Question:  static NSString *CellIdentifier = @"Cell";
'''
UITableViewCell *cell = [tableView dequeueReusableCellWithIdentifier:@""];
if (cell == nil) {
cell = [[[UITableViewCell alloc] initWithStyle:UITableViewCellStyleDefault reuseIdentifier:CellIdentifier] autorelease];
}
cell.backgroundView = [[[CustomCell alloc] init] autorelease];
cell.selectedBackgroundView = [[[CustomCell alloc] init] autorelease];
// At end of function, right before return cell:
cell.textLabel.backgroundColor = [UIColor clearColor];
// Configure the cell.
UILabel *myLabel1 = [[UILabel alloc] initWithFrame:CGRectMake(0, 0, 300, 45)];
UILabel *myLabel2 = [[UILabel alloc] initWithFrame:CGRectMake(5, 55, 300, 20)];
UILabel *myLabel3 = [[UILabel alloc] initWithFrame:CGRectMake(0, 68, 300, 60)];
Book *aBook = [appDelegate.books objectAtIndex:indexPath.row];
myLabel1.text=aBook.title;
myLabel2.text=aBook.pubDate;
myLabel3.text=aBook.description;
//myLabel1.lineBreakMode=UILineBreakModeCharacterWrap;
myLabel1.lineBreakMode=UILineBreakModeWordWrap;
myLabel1.numberOfLines=1;
myLabel1.textColor=[UIColor redColor];
myLabel1.backgroundColor = [UIColor blueColor];
myLabel1.font=[UIFont systemFontOfSize:14];
myLabel2.font=[UIFont systemFontOfSize:12];
myLabel3.textAlignment=UITextAlignmentLeft;
myLabel3.textColor=[UIColor blueColor];
myLabel3.lineBreakMode=UILineBreakModeCharacterWrap;
myLabel3.numberOfLines=3;
//myLabel3.lineBreakMode=UILineBreakModeWordWrap;
myLabel3.lineBreakMode=UILineBreakModeTailTruncation;
myLabel3.font=[UIFont systemFontOfSize:14];
//myLabel1.shadowColor=[UIColor redColor];
//myLabel1.backgroundColor=[UIColor grayColor];
[cell.contentView addSubview:myLabel1];
[cell.contentView addSubview:myLabel2];
[cell.contentView addSubview:myLabel3];
//cell.accessoryType = UITableViewCellAccessoryDisclosureIndicator;
[myLabel1 release];
[myLabel2 release];
[myLabel3 release];
//Set up the cell
return cell;
'''
guys i have these codings. in mylabel 1 if i sets to 2, the text goes down so i cant see.
now finally i want to display 2lines of Title, 1 line of pubDate and 3 Lines of Description in one row.
i have displayed but i need some alignment i.e. above points, it should remove HTML(&mdash) tags
i dont know hw to customizing this.struggling with this.pls help me out
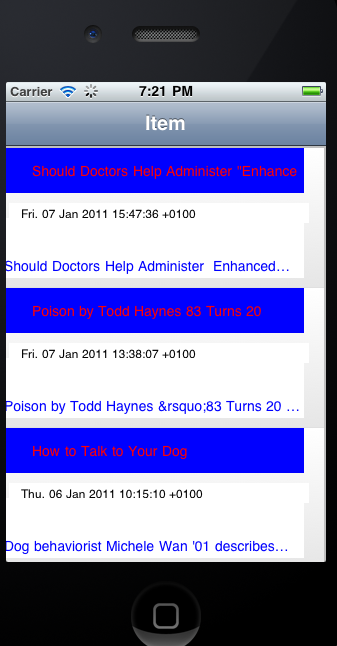
Answer: Subclass the UITableViewCell and use an that custom cell.
First problem here is that you add the labels each time your cell is displayed. But you may reuse some cells that all ready have in their contentView the labels so you can reuse these labels.
Second problem is the performance each time you alloc init and release 3 labels on each row is displayed. This will produce slow scroll speed on slow devices like iPhone 3G.
Take a look at apple's CustomTableViewCell <URL>.
<URL> is an tutorial how to subClass UITableViewCell
With an custom cell class your method will Look like this
'''
// Customize the appearance of table view cells.
- (UITableViewCell *)tableView:(UITableView *)tableView cellForRowAtIndexPath:(NSIndexPath *)indexPath {
static NSString *CellIdentifier = @"Cell";
CustomTableViewCell *cell = (CustomTableViewCell*)[tableView dequeueReusableCellWithIdentifier:CellIdentifier];
if (cell == nil) {
cell = [[[CustomTableViewCell alloc] initWithStyle:UITableViewCellStyleDefault reuseIdentifier:CellIdentifier] autorelease];
}
[cell setLabel1String:aBook.title];
[cell setLabel2String:aBook.pubDate];
[cell setLabel3String:aBook.description];
cell.accessoryType = UITableViewCellAccessoryDisclosureIndicator;
return cell;
}
'''